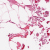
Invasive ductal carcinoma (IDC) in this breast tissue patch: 0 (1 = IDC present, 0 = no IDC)